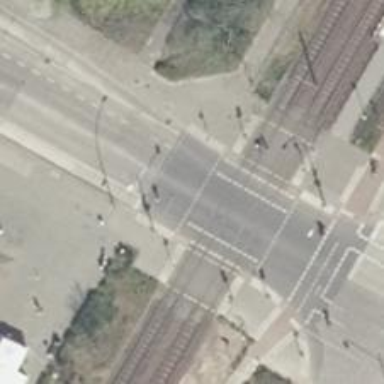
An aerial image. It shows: Secondary road with concrete surface. There are separate sidewalks on both sides and exclusive lanes for cycling on both sides too.